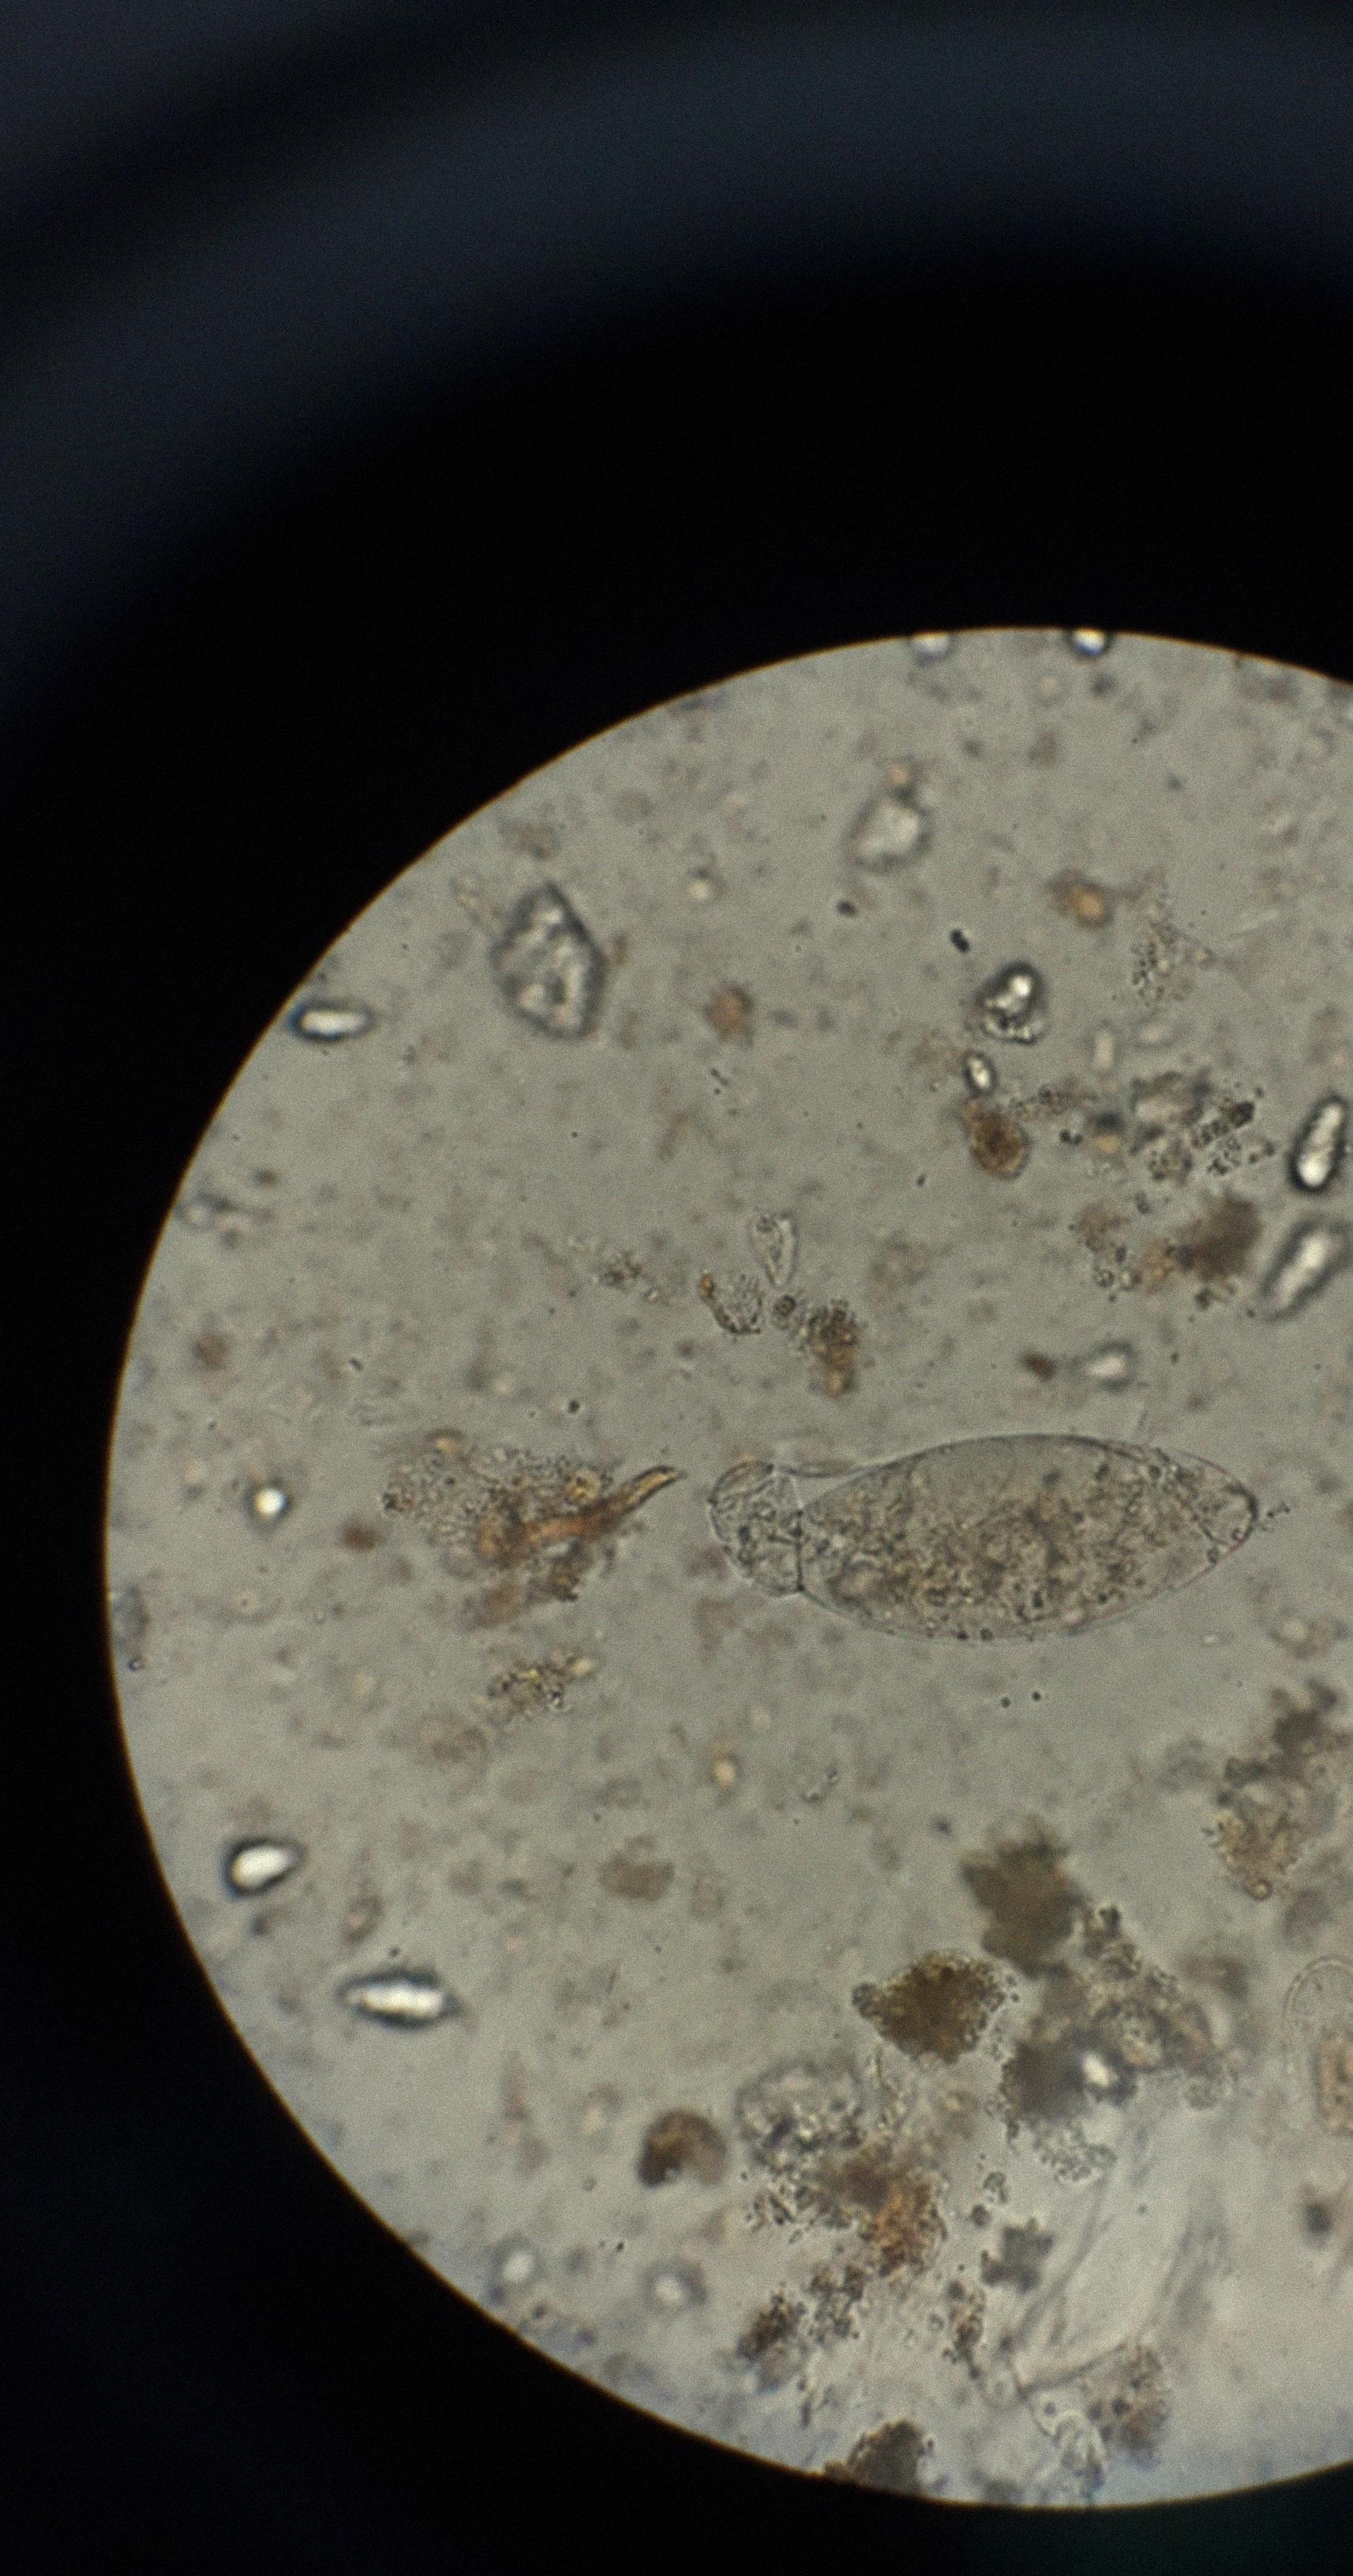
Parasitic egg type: Fasciolopsis buski